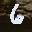
Label: 6